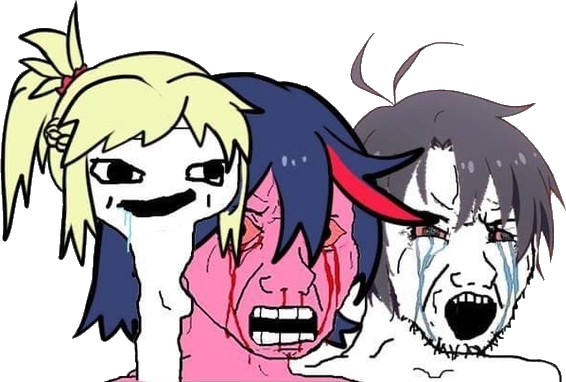
Label: 5_unsorted